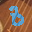
Label: 8